Question: I'm creating a chrome extension in which I have information in JSON
'''
var data = {
"websites" : [
{
id: 1,
'baseURL': 'http://www.monoprice.com/search/index?keyword=',
'spaceValue': '+',
'img': 'monoprice.png',
'name': 'Monoprice'
},
{
id: 2,
'baseURL': 'https://www.youtube.com/results?search_query=',
'spaceValue': '+',
'img': 'youtube.png',
'name': 'Youtube'
},
{
id: 3,
'baseURL': 'http://www.amazon.com/s/field-keywords=',
'spaceValue': '%20',
'img': 'amazon.png',
'name': 'Amazon'
},
{
id: 4,
'baseURL': 'http://stackoverflow.com/search?q=',
'spaceValue': '+',
'img': 'stack.png',
'name': 'Stack'
}
]
};
function save_options() {
var itemOne = document.getElementById('1').value;
var itemTwo = document.getElementById('2').value;
var itemThree = document.getElementById('3').value;
var itemFour = document.getElementById('4').value;
chrome.storage.sync.set({
'One': itemOne,
'Two': itemTwo,
'Three': itemThree,
'Four': itemFour,
}, function() {
// Update status to let user know options were saved.
var status = document.getElementById('status');
status.textContent = 'Options saved.';
setTimeout(function() {
status.textContent = '';
}, 750);
});
}
// Restores select box and checkbox state using the preferences
// stored in chrome.storage.
function restore_options() {
// Use default value color = 'red' and likesColor = true.
chrome.storage.sync.get({
"One": "none",
"Two": "none",
"Three": "none",
"Four": "none",
}, function(items) {
document.getElementById('1').value = items.One;
document.getElementById('2').value = items.Two;
document.getElementById('3').value = items.Three;
document.getElementById('4').value = items.Four;
});
}
document.addEventListener('DOMContentLoaded', restore_options);
document.getElementById('save').addEventListener('click', save_options);
'''
With this information, I want the user to choose the order in which this info is applied to the actual chrome extension.
Image of extension:

I'm using drop down menus in the options.html page:
'''
<!DOCTYPE html>
<html>
<head><title>My Test Extension Options</title></head>
<body>
<select id="1">
<option value="">None</option>
<option value="amazon">Amazon</option>
<option value="youtube">Youtube</option>
<option value="monoprice">Monoprice</option>
<option value="stack">Stack</option>
</select>
<select id="2">
<option value="">None</option>
<option value="amazon">Amazon</option>
<option value="youtube">Youtube</option>
<option value="monoprice">Monoprice</option>
<option value="stack">Stack</option>
</select>
<select id="3">
<option value="">None</option>
<option value="amazon">Amazon</option>
<option value="youtube">Youtube</option>
<option value="monoprice">Monoprice</option>
<option value="stack">Stack</option>
</select>
<select id="4">
<option value="">None</option>
<option value="amazon">Amazon</option>
<option value="youtube">Youtube</option>
<option value="monoprice">Monoprice</option>
<option value="stack">Stack</option>
</select>
<div id="status"></div>
<button id="save">Save</button>
<script src="options.js"></script>
</body>
</html>
'''
But I can't figure out how to programatically link between the chosen drop down menus and the JSON array, and then to store and recall that data using 'chrome.storage.sync.set({});'
Thanks!
I know this might be confusing, I'd be happy to provide any clarification required.
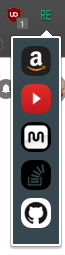
Answer: So, you already have working, proper code for saving/loading values to storage. It's a question of that data efficiently and improving the user (and programmer!) experience.
Let's see problems you have here that make it awkward to access data:
1. You store identifiers from the value attribute, but those do not (yet) mean anything for your data structure. On the other hand, you have id field in your data that you don't anyhow use. Conclusion: use the same identifier for both. It establishes correlation.
2. Your unique identifiers in the data are numerical, and yet they are coded by hand. It's probably easier to maintain your data if they were meaningful, and that would also allow you to reorder your data without the IDs losing sense of order. Conclusion: use unique but meaningful identifiers, like the ones you use for value already.
3. You have your data organised in an array, yet the intended use for it is to look it up by identifier. That's inefficient: you'll have to loop through the array until you find the identifier. An object solves this problem: it directly maps identifiers to data. Arrays are easy to add to, but you still want an unique identifier (that persists through adding/deleting data), so that negates the advantage. Conclusion: Don't use arrays that hold id/value pairs, use objects mapping ids to values. Putting the three together: websites: {
amazon: {
baseURL: 'http://www.amazon.com/s/field-keywords=',
spaceValue: '%20',
img: 'amazon.png',
name: 'Amazon'
},
// ...
]
(note that inside JS code, there's no need to quote object identifiers, and certainly one shouldn't mix those, but if you store it in a separate JSON file you want them quoted)
Now you can access whatever properties you need by ID that is stored in storage: 'data.websites[id].name', for instance.
---
We could be done here, but let's make the programmer's (yours!) life easier for later.
1. Suppose you want to add a new website. Not only you have to add it to data, which is of course required, but you also need to copy-paste a new <option> all across your page. Or, if you change the name of a website you'd need to patch it everywhere. This is something that should be avoided, and it's not hard to automate by generating <option>s on the fly. Let's modify your HTML: <select class="website-select" id="1"></select>
<!-- ... -->
<select class="website-select" id="4"></select>
And now let's populate it: // Assumes Chrome 45+ for newer JS things
var selects = Array.from(document.getElementsByClassName('website-select'));
for (var select of selects) {
var noneOption = document.createElement('option');
noneOption.value = '';
noneOption.text = 'None';
select.appendChild(noneOption);
for (id in data.websites) {
var websiteOption = document.createElement('option');
websiteOption.value = id;
websiteOption.text = data.websites[id].name;
select.appendChild(websiteOption);
}
}
2. In principle, the same applies to <select>s themselves. What if you want to allow a variable number of them, or just change the number later? The IDs for data ("One", "Two", ...) also require hardcoding and don't scale. Perhaps it's better to save an array in the storage, and build the whole interface based on that. It's going to be easier to access saved preferences as well. Left as an exercise for the reader.
3. If you modify your data.websites, it may happen that id you have saved becomes invalid - it no longer maps to any website. That would cause code referencing data.websites[id] to fail. While it's possible to add checks that it exists everywhere, it's probably better to validate your data once (or as often as your data.websites changes, if you add that functionality) and then rely on the fact it's valid. Here's a sample validation: function validate(callback) {
var defaults = {
"One": "",
"Two": "",
"Three": "",
"Four": "",
};
chrome.storage.sync.get(defaults, function(items) {
for (var option in items) {
if (items[option] && !data.websites[items[option]]) {
// Reset invalid data
items[option] = "";
}
}
chrome.storage.sync.set(items, callback);
});
}
4. You might want to improve your user's experience by not requiring them to click "Save". It involves binding your saving logic to events on change event of the <select> elements instead of click on Save.